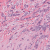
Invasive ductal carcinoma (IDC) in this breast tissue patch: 1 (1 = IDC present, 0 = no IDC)